Question: When I create an android app this is generated automatically:

How do I get rid of this? Its ugly
'''
WindowManager wm = (WindowManager) context.getSystemService(Context.WINDOW_SERVICE);
Display display = wm.getDefaultDisplay();
Point size = new Point();
display.getSize(size);
screenWidth = size.x;
screenHeight = size.y;
'''
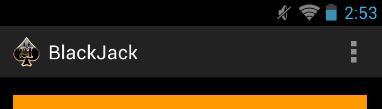
Answer: you can try this :
'''
requestWindowFeature(Window.FEATURE_NO_TITLE);
'''
There are other Window Features too, like no action bar and no title etc.
See the javadoc for more help
you can also add this to work with xml like this :
'''
android:theme="@android:style/Theme.NoTitleBar
'''